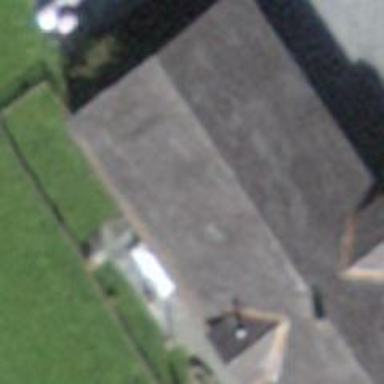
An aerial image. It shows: Farm building.